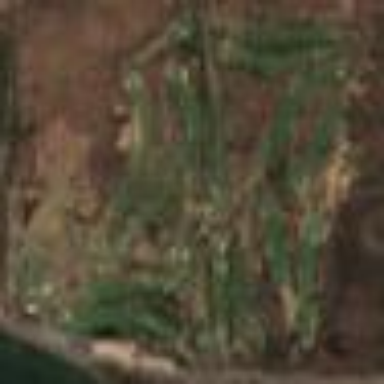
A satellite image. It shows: Golf course.